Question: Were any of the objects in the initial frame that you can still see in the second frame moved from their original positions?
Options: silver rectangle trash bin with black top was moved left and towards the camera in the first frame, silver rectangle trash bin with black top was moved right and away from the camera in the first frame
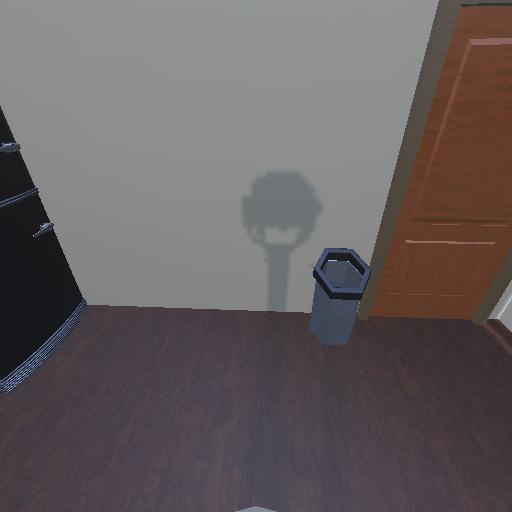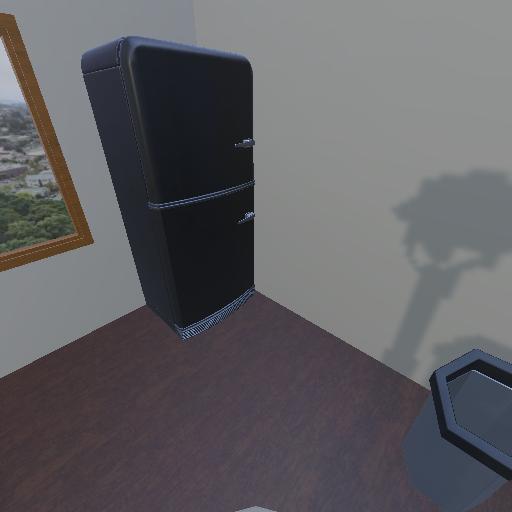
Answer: silver rectangle trash bin with black top was moved left and towards the camera in the first frame